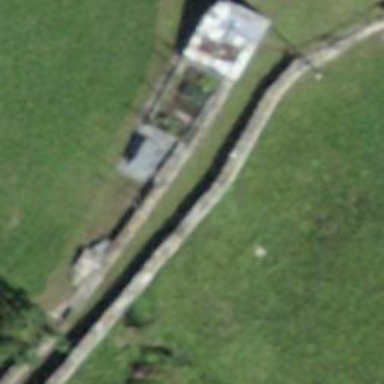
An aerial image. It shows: Wall barrier.